Question: I was studying the book "Data Structure and algorithms made easy" and but I got confused while learning "Comparing Linked Lists and Unrolled Linked list"...
what is overhead?
Why he is only stating 8 bytes of overhead for 100 elements array?

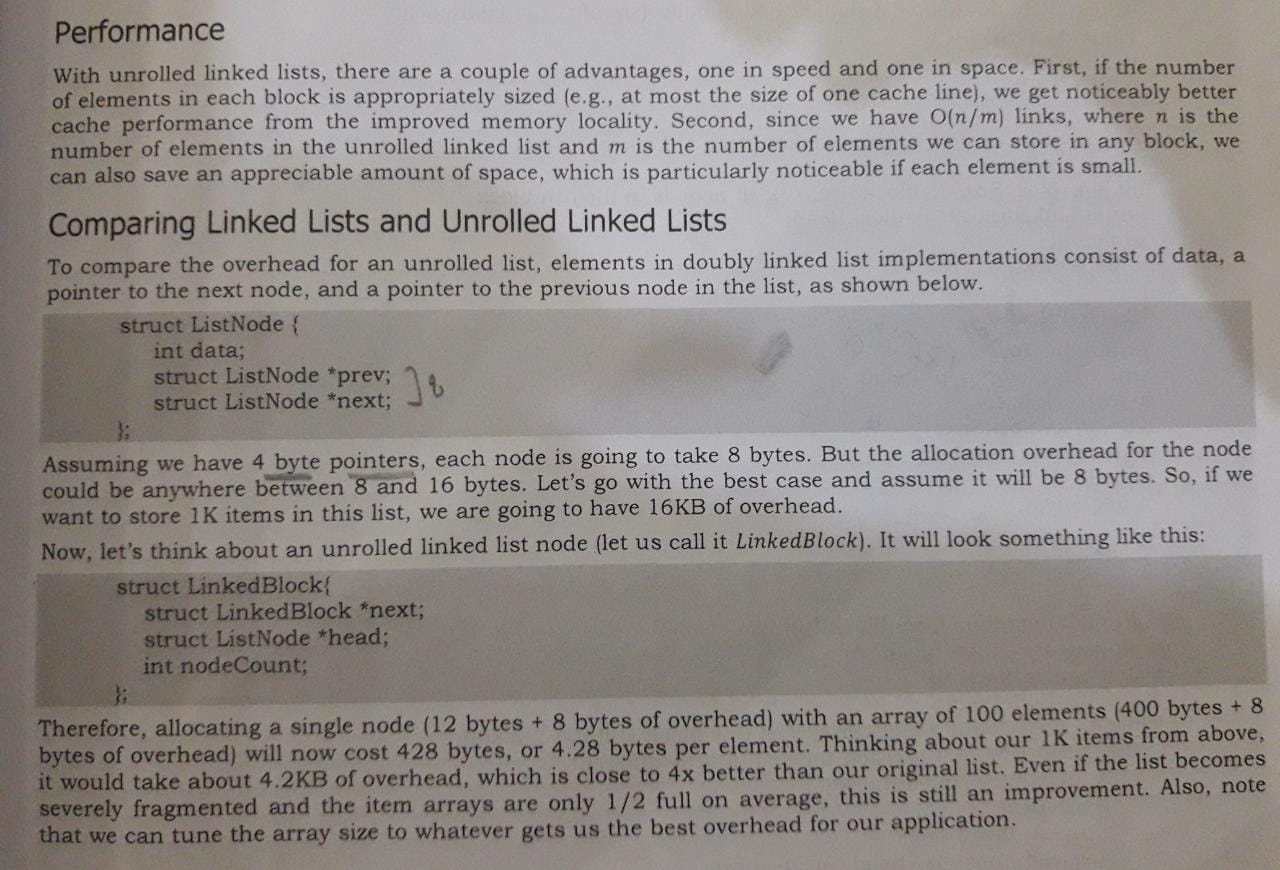
Answer: I think the book contains a serious error in the definition of 'struct LinkedBlock'. Let's get back to that later and start with:
> what is overhead?
The 'struct ListNode' is designed for storing but besides the integer each node has two pointers. So for each node you'll need to allocate 1 integer + 2 pointers. Let's assume 4 byte integer and 4 byte pointer. So each node will require 4 + 2x4 = 12 bytes. So in order to store 1 item of your real data (aka 1 integer) you need to allocate 12 bytes. You have wasted 8 bytes on pointers. These 8 "wasted" bytes are called overhead. They are used for bookkeeping only - not for data.
But it get worse than that... When allocating dynamic memory (which you normally do when using linked list) there are some additional overhead. The allocator may need a little extra memory for every 'malloc' to store information about the 'malloc'. Another issue is that 'malloc' ed memory may aligned to some fixed block size (e.g. 16 or 32 byte) so if you allocate 20 byte there is no way to use the remaining 12 bytes - they are wasted. This is what the book calls "allocation overhead". The "allocation overhead" is system dependent but the book assumes 8 extra overhead bytes from each 'malloc'.
So now each 'malloc' 'ed 'struct ListNode' takes up:
4 bytes for the integer
8 bytes for 2 pointers
8 bytes for allocation overhead
A total of 20 bytes where 4 bytes is for your data and 16 bytes are overhead. So for each integer you need to store, you'll need 20 bytes. And if you want to store 1000 integers, you end up wasting 16kb on overhead in order to store 4kb of data.
Now back to the 'struct LinkedBlock'. In the book it looks like this:
'''
struct LinkedBlock {
struct LinkedBlock *next;
struct LinkedNode *head;
int nodeCount;
};
'''
I'm pretty sure there is a mistake in the book and that it should look like this instead:
'''
struct LinkedBlock {
struct LinkedBlock *next;
int *dataArray;
int nodeCount;
};
'''
The way to use this is something like:
'''
struct LinkedBlock pNode = malloc(sizeof(struct LinkedBlock));
pNode->dataArray = malloc( 100 * sizeof(int) );
'''
The first 'malloc' requires 4 + 4 + 4 + 8 = 20 bytes. (pointer, pointer, int, allocation overhead)
The second 'malloc' requires 4 * 100 + 8 = 408 bytes. (100 int, allocation overhead)
So a total of 428 bytes.
However, since the 'malloc''ed data can hold 100 integers (corresponding to 400 bytes), your overhead is only 28 bytes. In other words - in average you use 4.28 bytes for each integer. Compare that to the first method that required 20 bytes for each integer.
> Why he is only stating 8 bytes of overhead for 100 elements array?
That was because the array was allocated in a single call and each 'malloc' call is assumed to have 8 bytes allocation overhead.